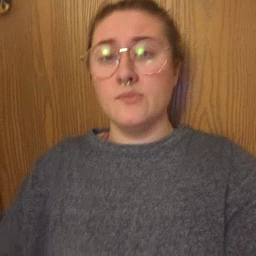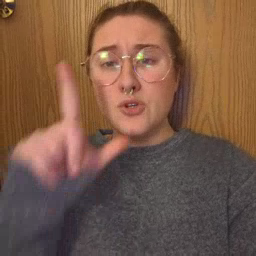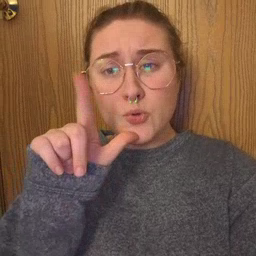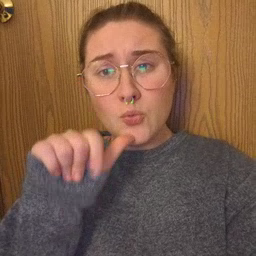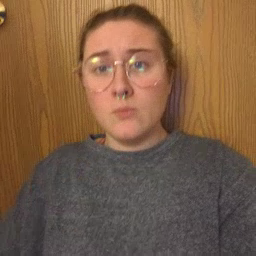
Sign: who